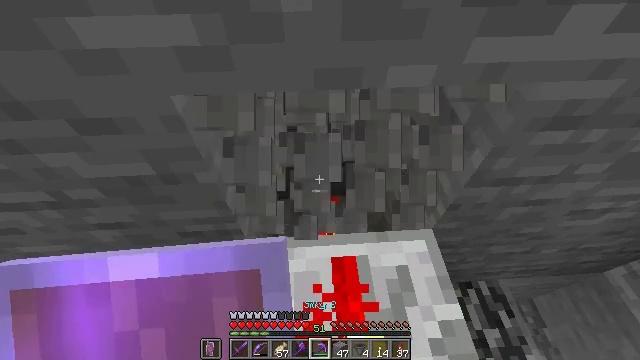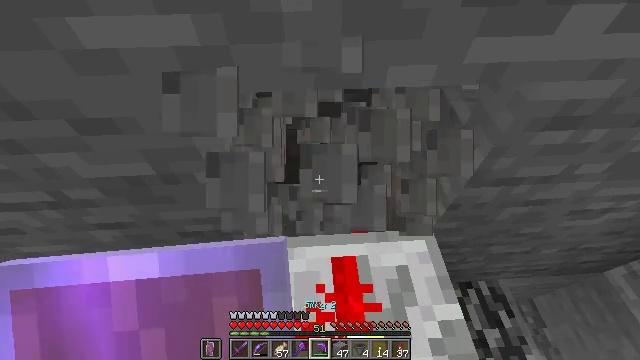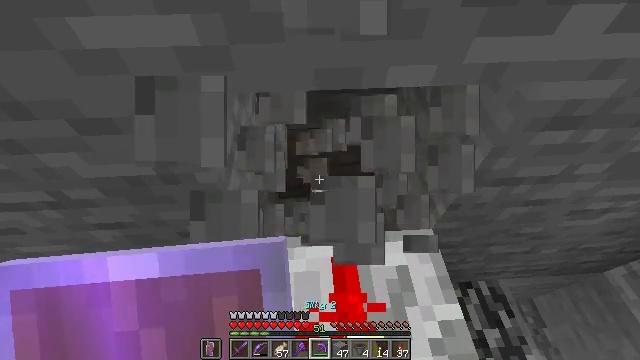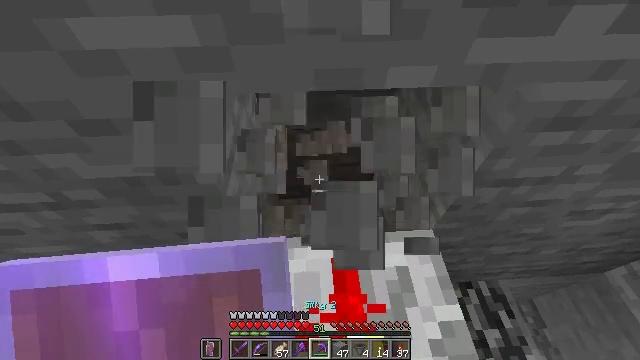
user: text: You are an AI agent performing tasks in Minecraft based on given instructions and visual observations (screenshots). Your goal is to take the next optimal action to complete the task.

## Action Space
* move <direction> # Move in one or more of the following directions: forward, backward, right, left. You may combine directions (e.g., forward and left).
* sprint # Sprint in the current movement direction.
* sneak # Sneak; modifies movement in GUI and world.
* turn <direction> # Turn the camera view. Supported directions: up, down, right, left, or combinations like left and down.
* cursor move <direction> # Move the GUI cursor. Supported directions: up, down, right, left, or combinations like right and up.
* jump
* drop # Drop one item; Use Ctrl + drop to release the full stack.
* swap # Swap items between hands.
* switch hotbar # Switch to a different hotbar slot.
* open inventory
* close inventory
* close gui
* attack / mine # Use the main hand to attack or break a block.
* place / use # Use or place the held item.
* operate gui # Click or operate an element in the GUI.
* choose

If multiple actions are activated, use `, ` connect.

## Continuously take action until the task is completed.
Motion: motion action
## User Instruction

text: Collect chiseled stone bricks for building.
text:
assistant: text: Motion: sneak
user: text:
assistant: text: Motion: sneak
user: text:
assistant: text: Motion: move forward, sneak
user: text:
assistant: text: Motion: sneak